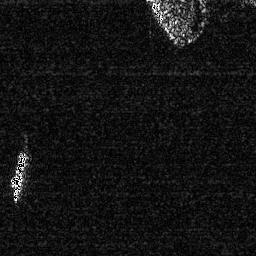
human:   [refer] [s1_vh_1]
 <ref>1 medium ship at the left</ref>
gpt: <box>[[2, 57, 11, 79, 0]]</box>